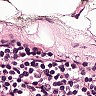
Metastatic tissue present: no